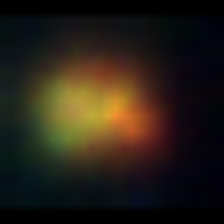
Taxon: NanoPlankton
Group: Other